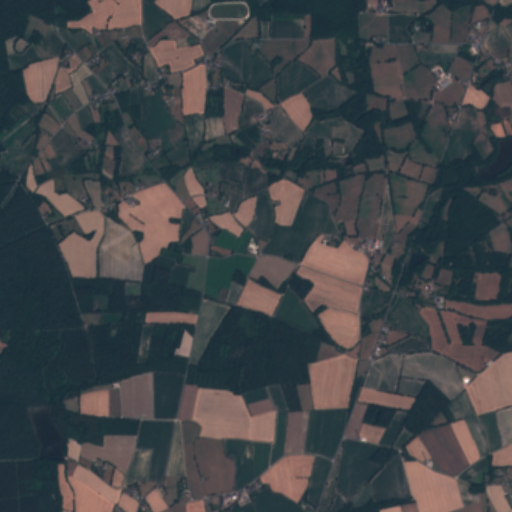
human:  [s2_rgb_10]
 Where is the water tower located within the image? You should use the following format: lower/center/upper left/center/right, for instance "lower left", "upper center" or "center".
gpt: The water tower is located in the upper right of the image.
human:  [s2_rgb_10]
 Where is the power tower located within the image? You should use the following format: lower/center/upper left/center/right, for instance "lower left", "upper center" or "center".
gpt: There is no power tower in the image.